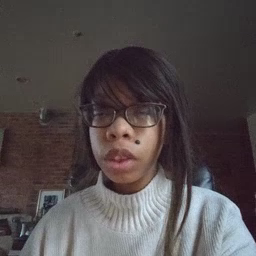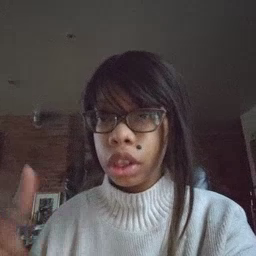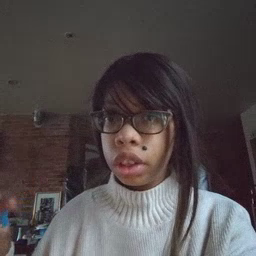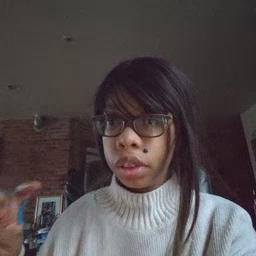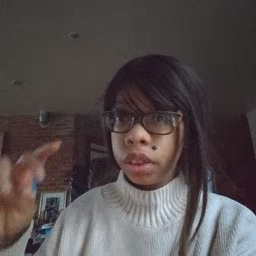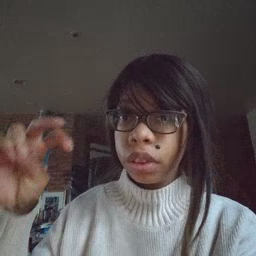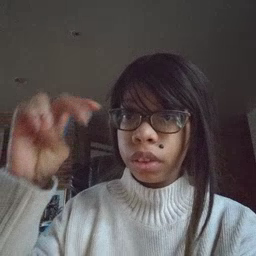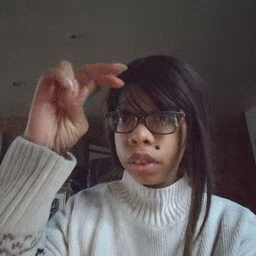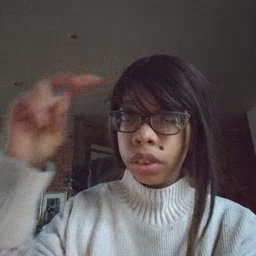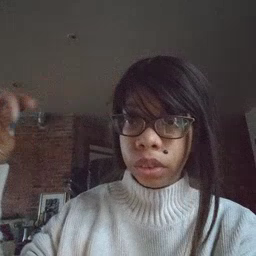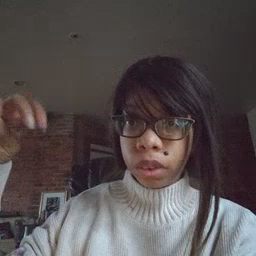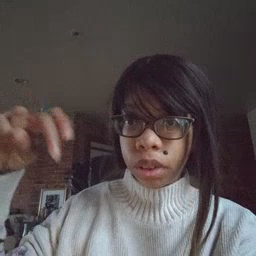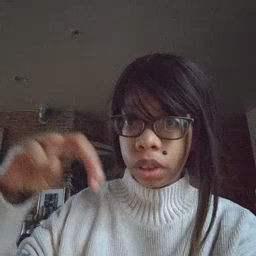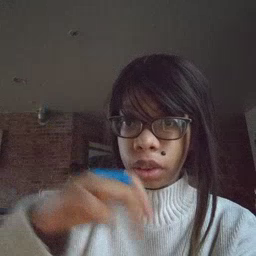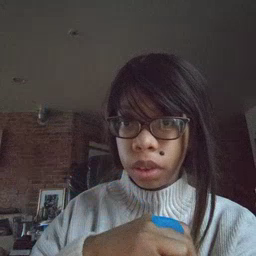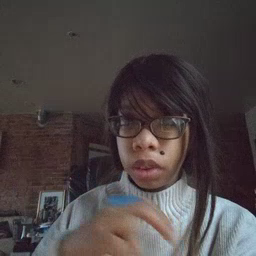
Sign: stairs